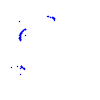
Particle: proton